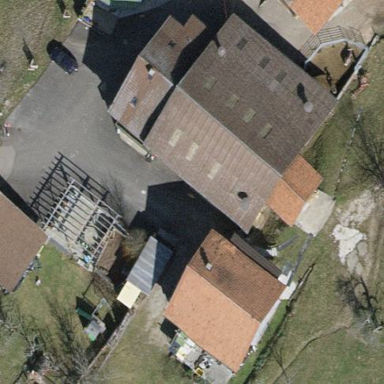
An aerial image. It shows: Farmyard area.